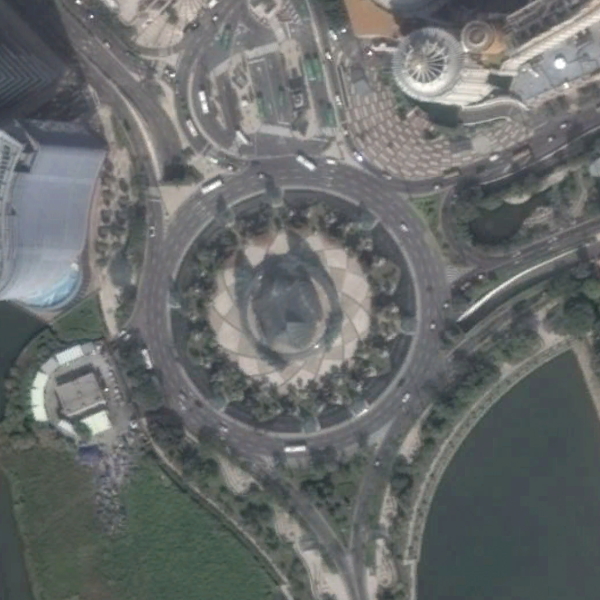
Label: Square